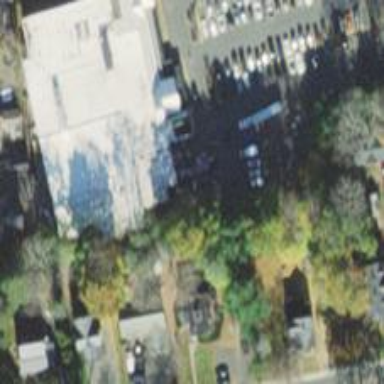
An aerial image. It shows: Commercial building housing supermarket.